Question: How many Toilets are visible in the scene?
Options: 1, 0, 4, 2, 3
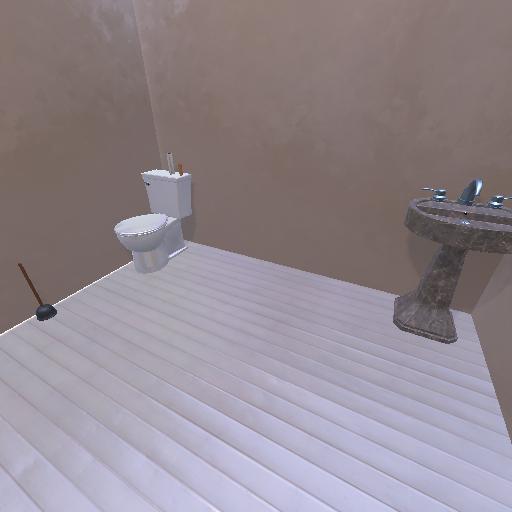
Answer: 1